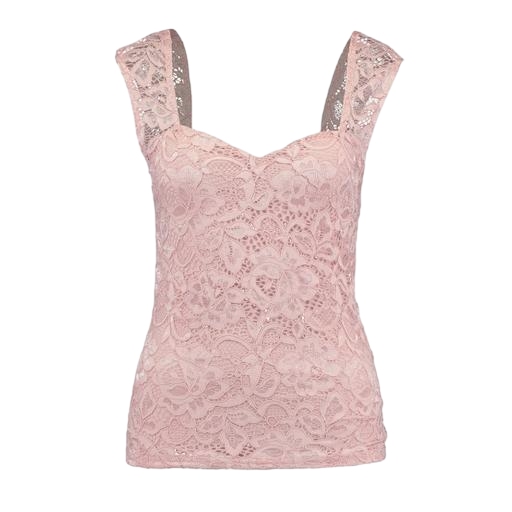
pink lace vest, pink strappy top lace, pink floral lace top, white background